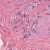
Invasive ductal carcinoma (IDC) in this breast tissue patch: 1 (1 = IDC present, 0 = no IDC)